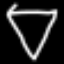
Label: diamond